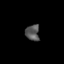
Tissue: skin
Cell type: Epithelial cells
Senescence score: 0.2628
Nuclear area (px): 217
Mean DAPI intensity: 86.24